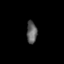
Tissue: skin
Cell type: Epithelial cells
Senescence score: 0.1698
Nuclear area (px): 223
Mean DAPI intensity: 96.973